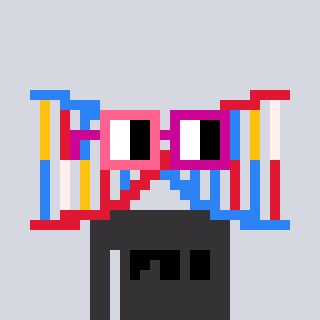
a pixel art character with square pink and red glasses, a dna-shaped head and a grayscale-colored body on a cool background